Interaction volume radius: 5 \u00c5
Interaction volume height: 30 \u00c5
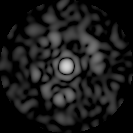
Disorder parameter: 0.8385